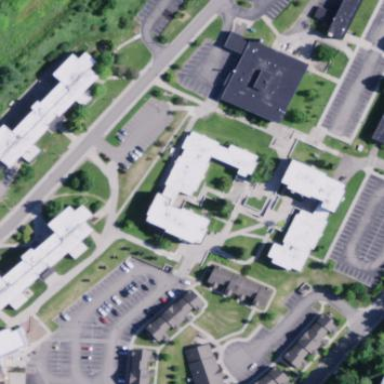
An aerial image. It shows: Dormitory building.